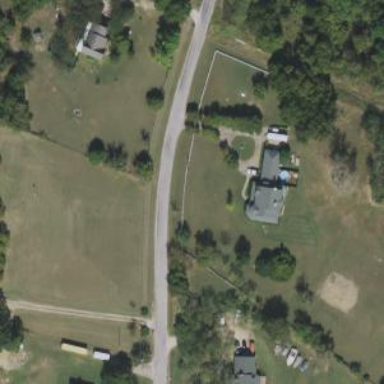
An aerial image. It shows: Driveway leading to service road.